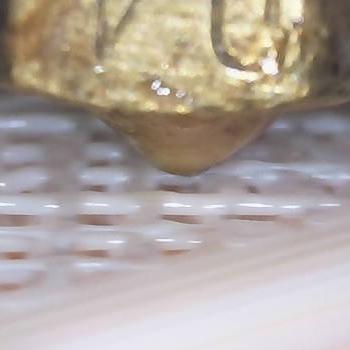
Flow rate: 42%